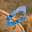
Label: 0